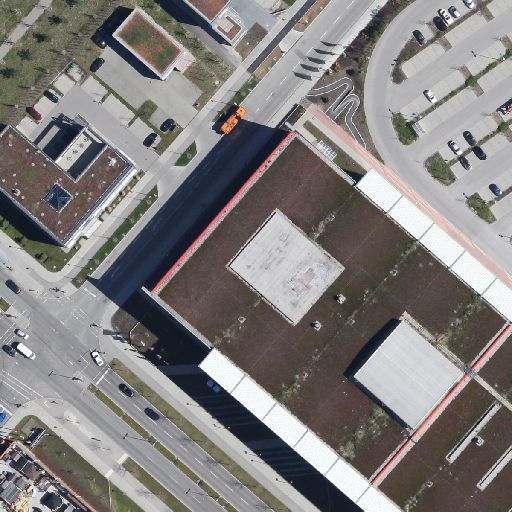
Referring expression: sidewalk along with tree